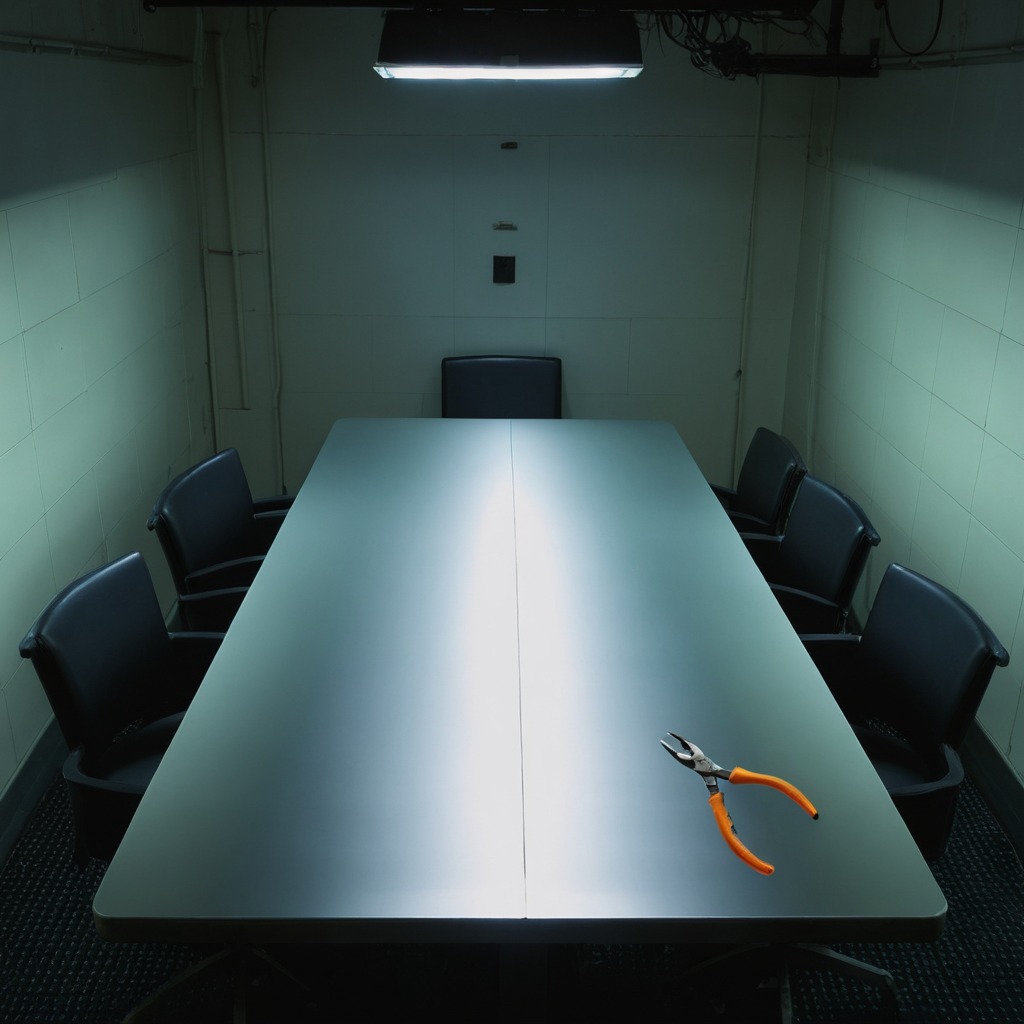
A plier is lying on the table.